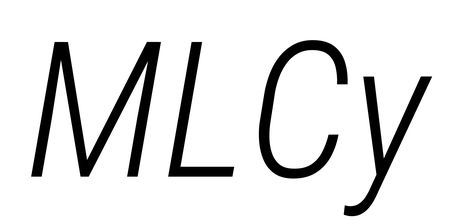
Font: Roboto-Italic_Condensed_Light_Italic